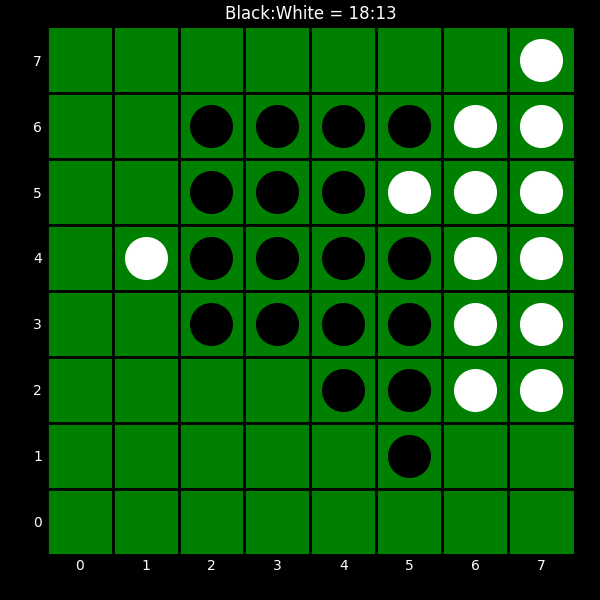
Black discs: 18
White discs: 13